Question: I just spent the last hour on trying to find out why the hell my PATH variable wasn't updating for my cmd.exe.
Now I figured out that it kind of did update, but only for certain conditions...
I updated it via 'Win+Break -> Change Settings -> Advanced -> Environment Variables...'
Now when I open a new commandline via 'Win+R -> cmd -> Enter' the PATH variable shows whatever I set it to.
But when I open a new commandline via 'Shift+Rightclick into folder -> Open command window here', the PATH variable shows outdated content.

My question: Why is this happening, what can I do about it?
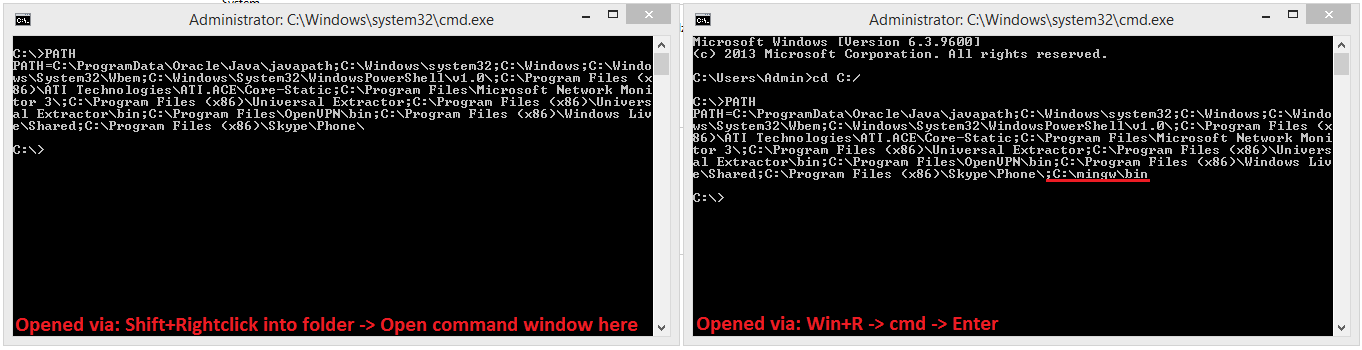
Answer: As pointed out by Hans Passant, the problem was that running cmd via the explorer's context menu spawns cmd as a child process to the explorer causing it to inherit the environment variables from explorer.exe instead of acquiring them itself. And since a process usually only loads the environment variables once in the beginning and doesn't listen for changes, the explorer inherited outdated variables to the cmd instance.
So the solution would be to simply restart explorer.exe.